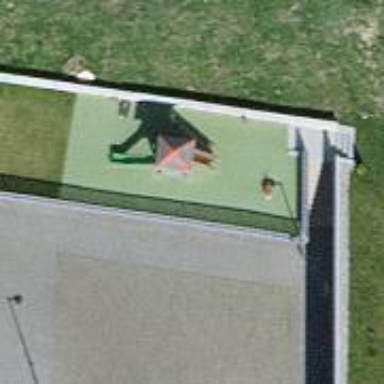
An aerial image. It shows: Playground structure.